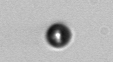
Label: bead